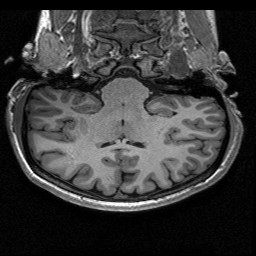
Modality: T1w
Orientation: sagittal
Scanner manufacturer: siemens
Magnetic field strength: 3 T
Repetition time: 2.53 s
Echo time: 0.00267 s